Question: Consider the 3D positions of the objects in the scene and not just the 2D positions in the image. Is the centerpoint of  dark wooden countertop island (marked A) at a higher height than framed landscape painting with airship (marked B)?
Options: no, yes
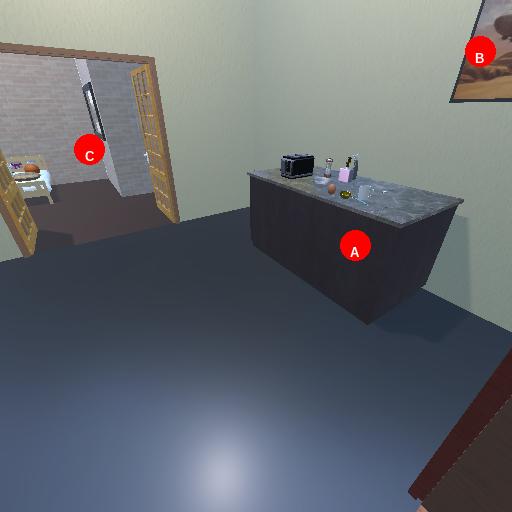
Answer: no